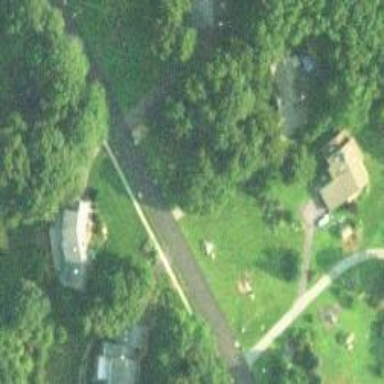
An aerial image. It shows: Residential driveway designated as service road.